Field crop: tomato
Growth stage: 2
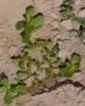
Species: portulaca